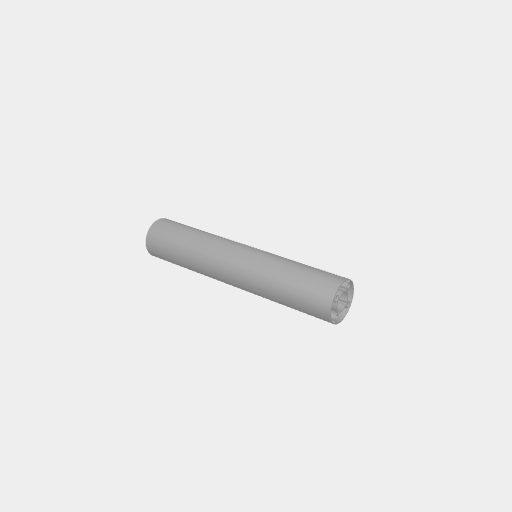
Part: GoTUBE168